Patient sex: F
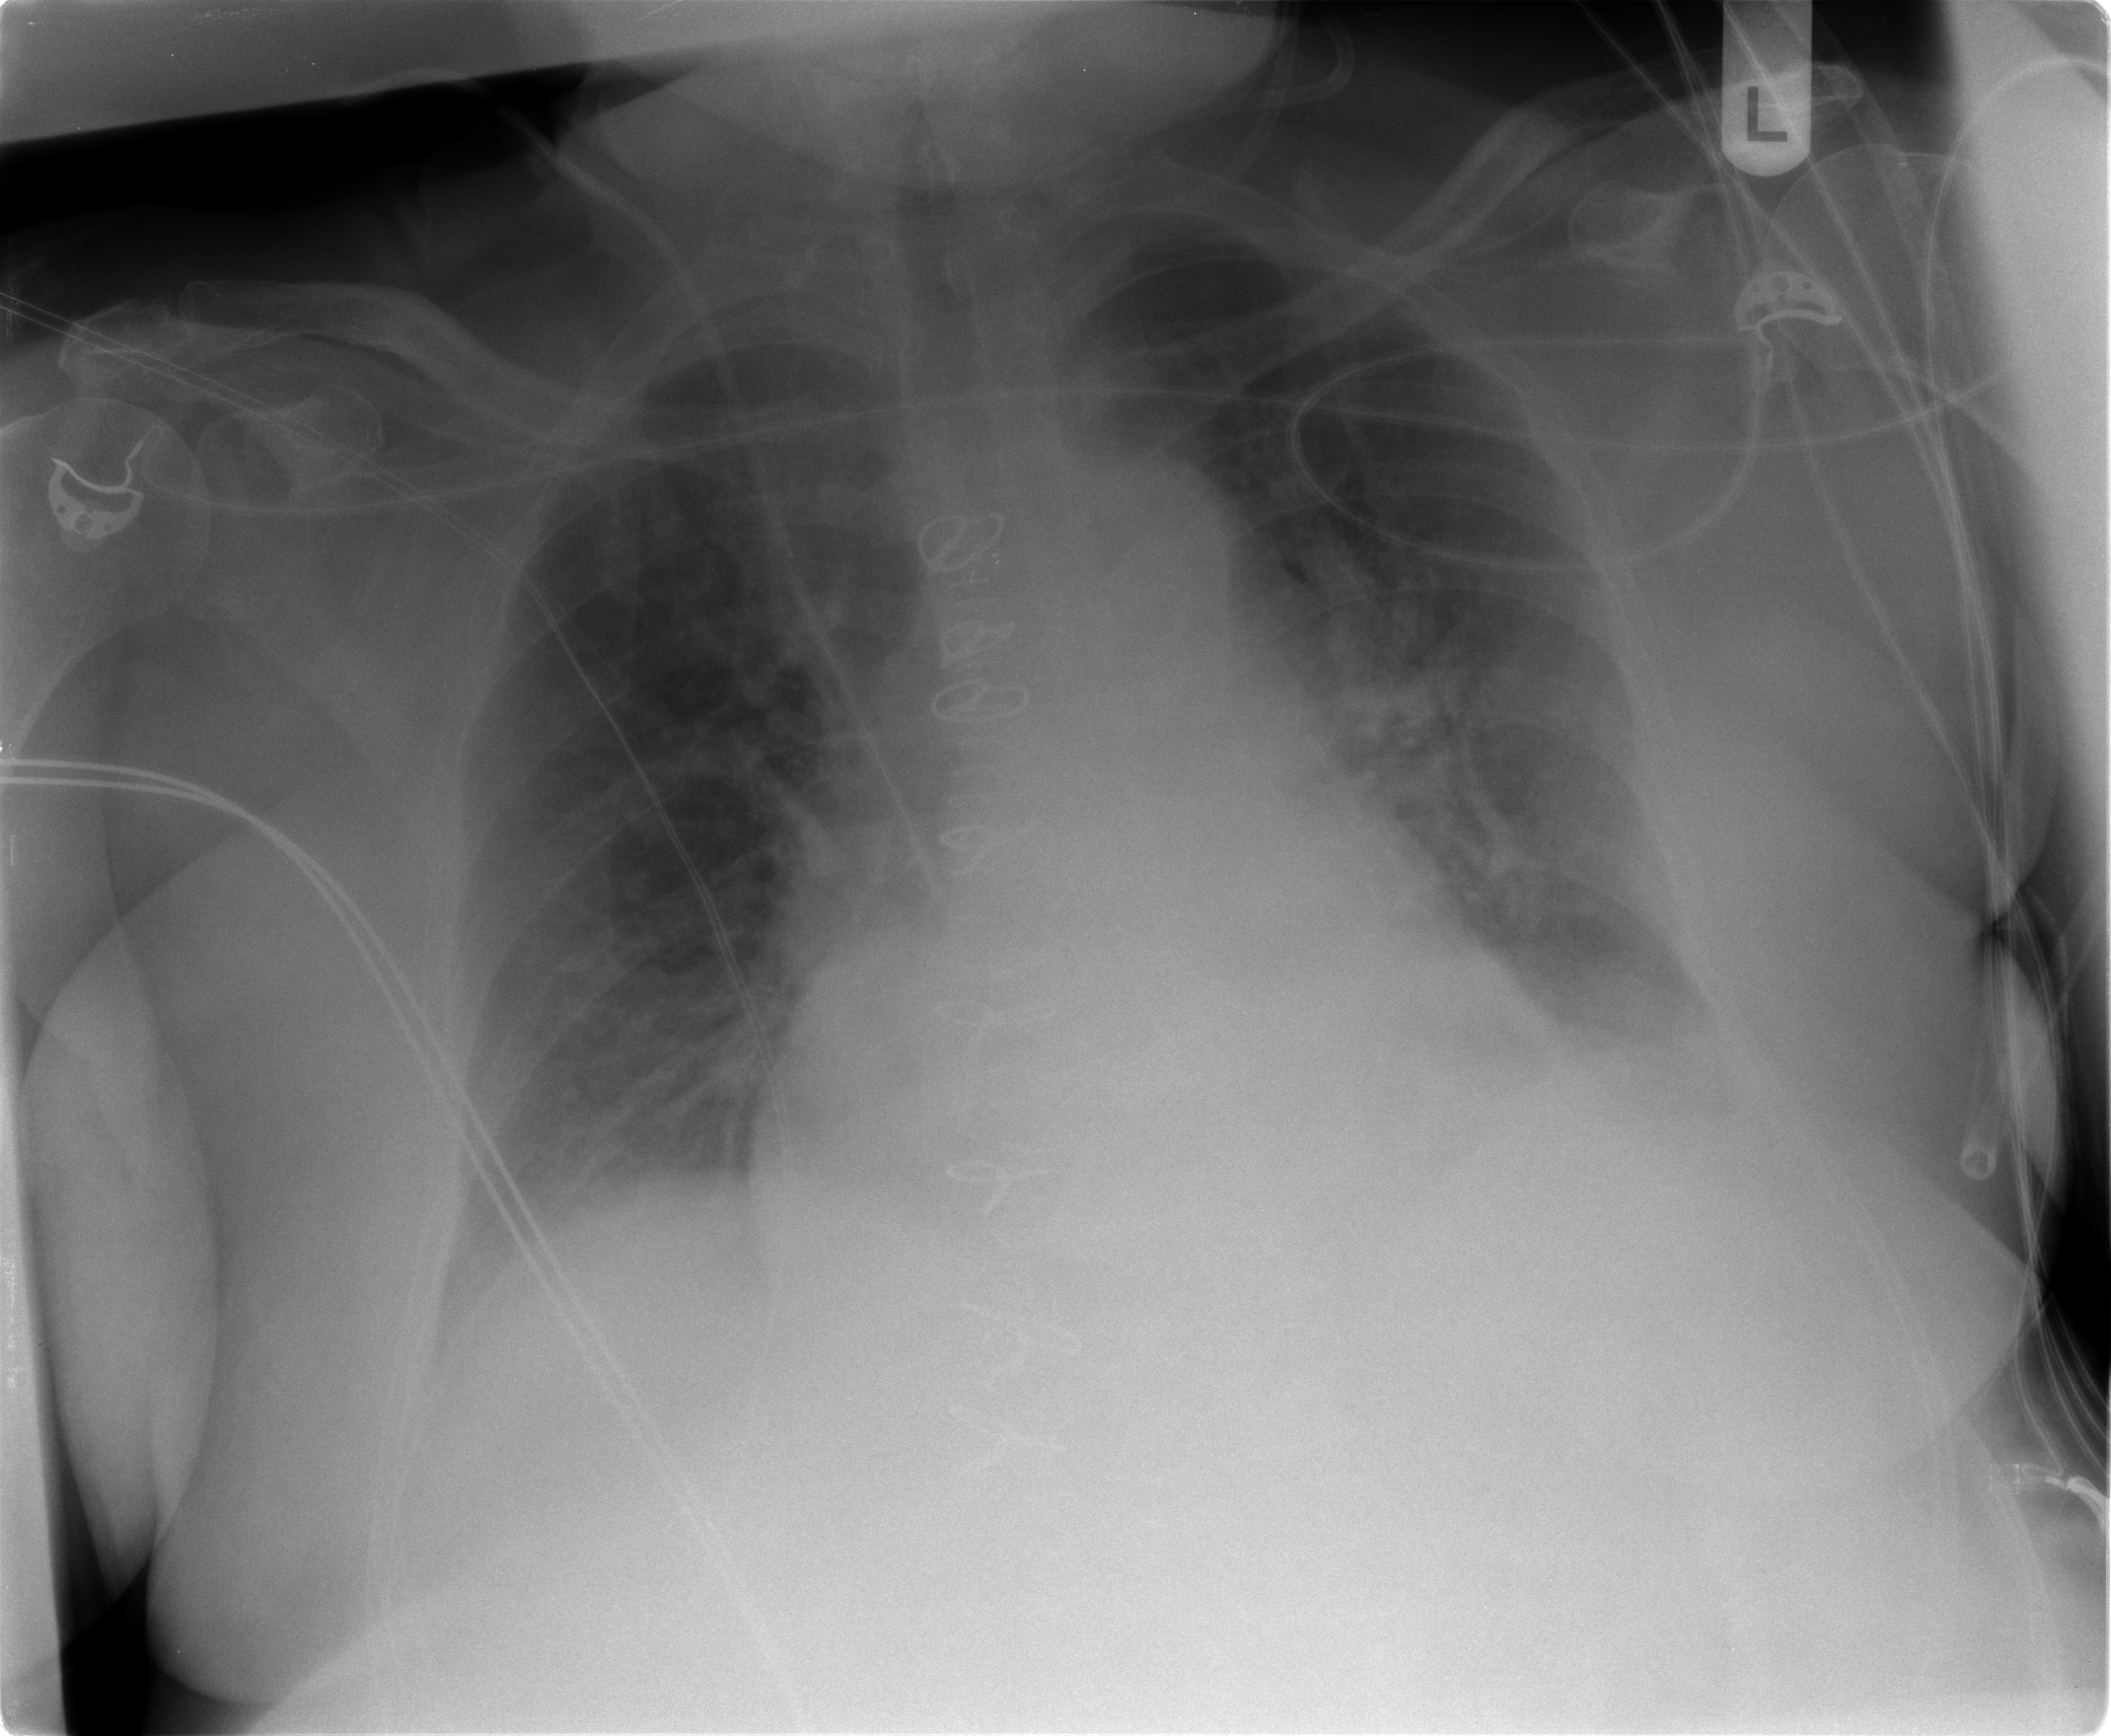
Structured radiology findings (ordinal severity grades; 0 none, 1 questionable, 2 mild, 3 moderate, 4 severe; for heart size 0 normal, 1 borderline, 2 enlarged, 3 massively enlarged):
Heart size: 2
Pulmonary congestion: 1
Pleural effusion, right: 0
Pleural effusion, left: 2
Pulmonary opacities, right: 0
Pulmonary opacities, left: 1
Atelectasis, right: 1
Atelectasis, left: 2